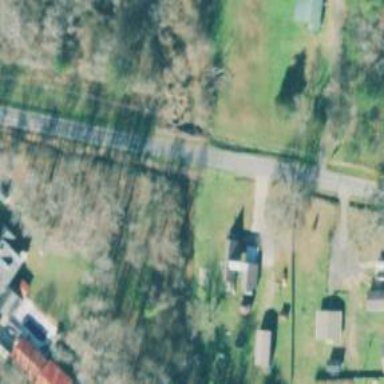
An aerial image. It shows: Culvert tunnel.